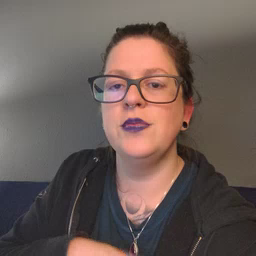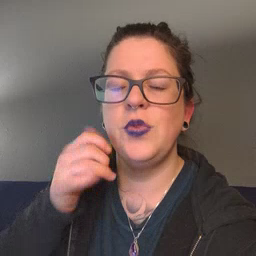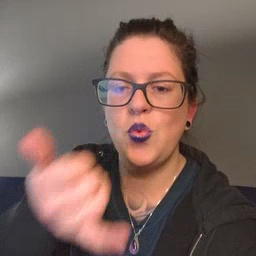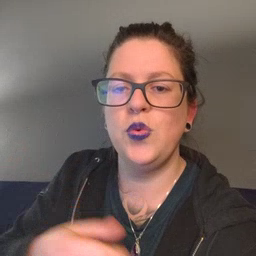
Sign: callonphone